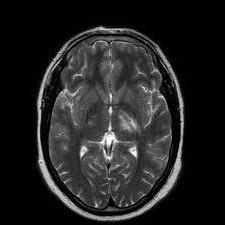
Label: notumor